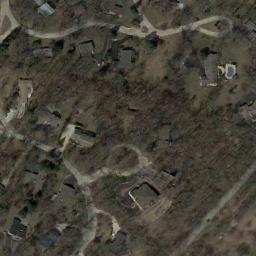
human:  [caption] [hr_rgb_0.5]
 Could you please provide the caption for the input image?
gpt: The medium residential area has lots of trees and some houses and some roads go through the medium residential area .

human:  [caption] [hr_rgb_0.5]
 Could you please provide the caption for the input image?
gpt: There are a lot of trees in mid-sized residential areas .

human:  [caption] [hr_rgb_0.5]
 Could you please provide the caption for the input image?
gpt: The medium residential is on the bare land next to the road and trees .

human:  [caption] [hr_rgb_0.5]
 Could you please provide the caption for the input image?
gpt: There are several roads of different lengths in the middle residential area .

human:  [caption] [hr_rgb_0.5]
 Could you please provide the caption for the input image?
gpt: There are some black buildings on brown lawns on the medium residential area .